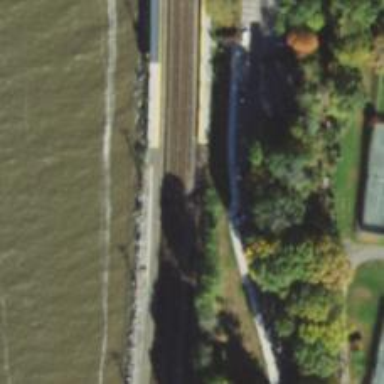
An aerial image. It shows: Electrified rail railway.